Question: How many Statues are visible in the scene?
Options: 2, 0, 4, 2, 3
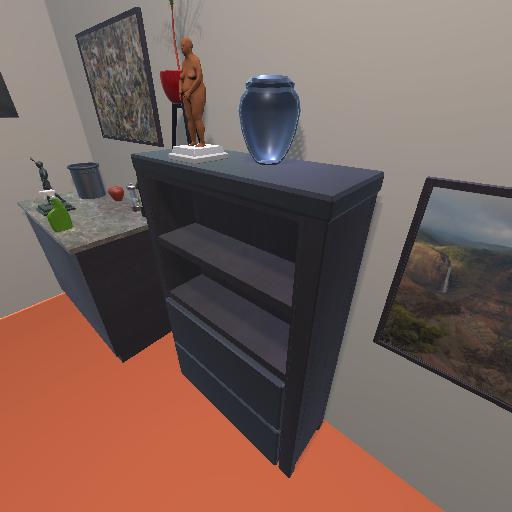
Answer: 2